Question: What is the subject of the first draft?
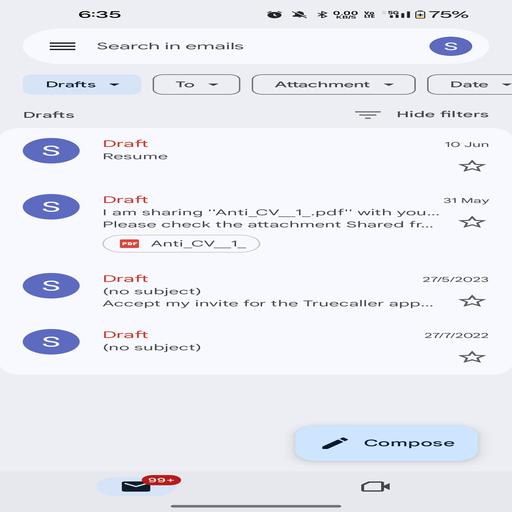
Answer: Resume